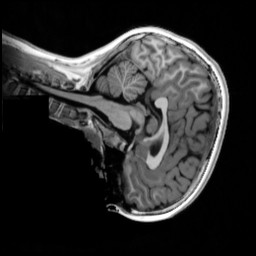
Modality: T1w
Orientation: sagittal
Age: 10
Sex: female
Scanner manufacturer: siemens
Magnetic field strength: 3 T
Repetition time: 4 s
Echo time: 0.00289 s